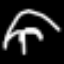
Label: palm tree